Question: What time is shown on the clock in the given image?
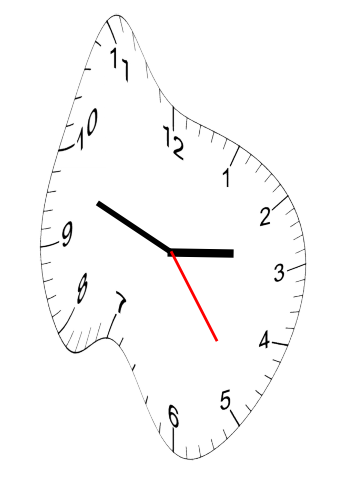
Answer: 02:48:24